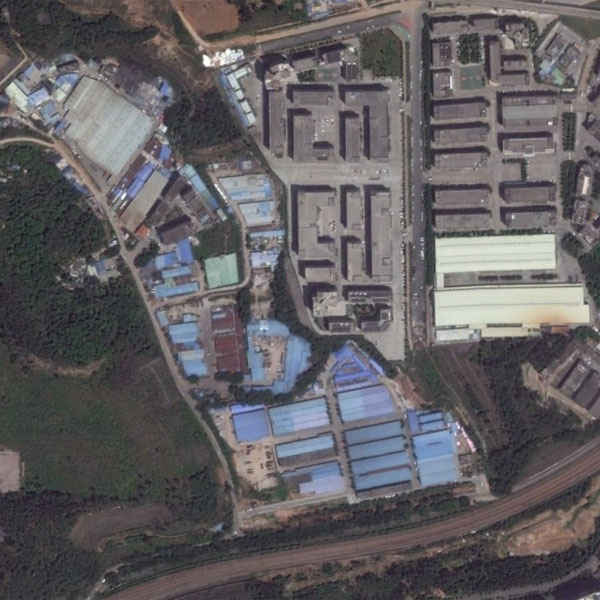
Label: Industrial